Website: apple
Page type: cart
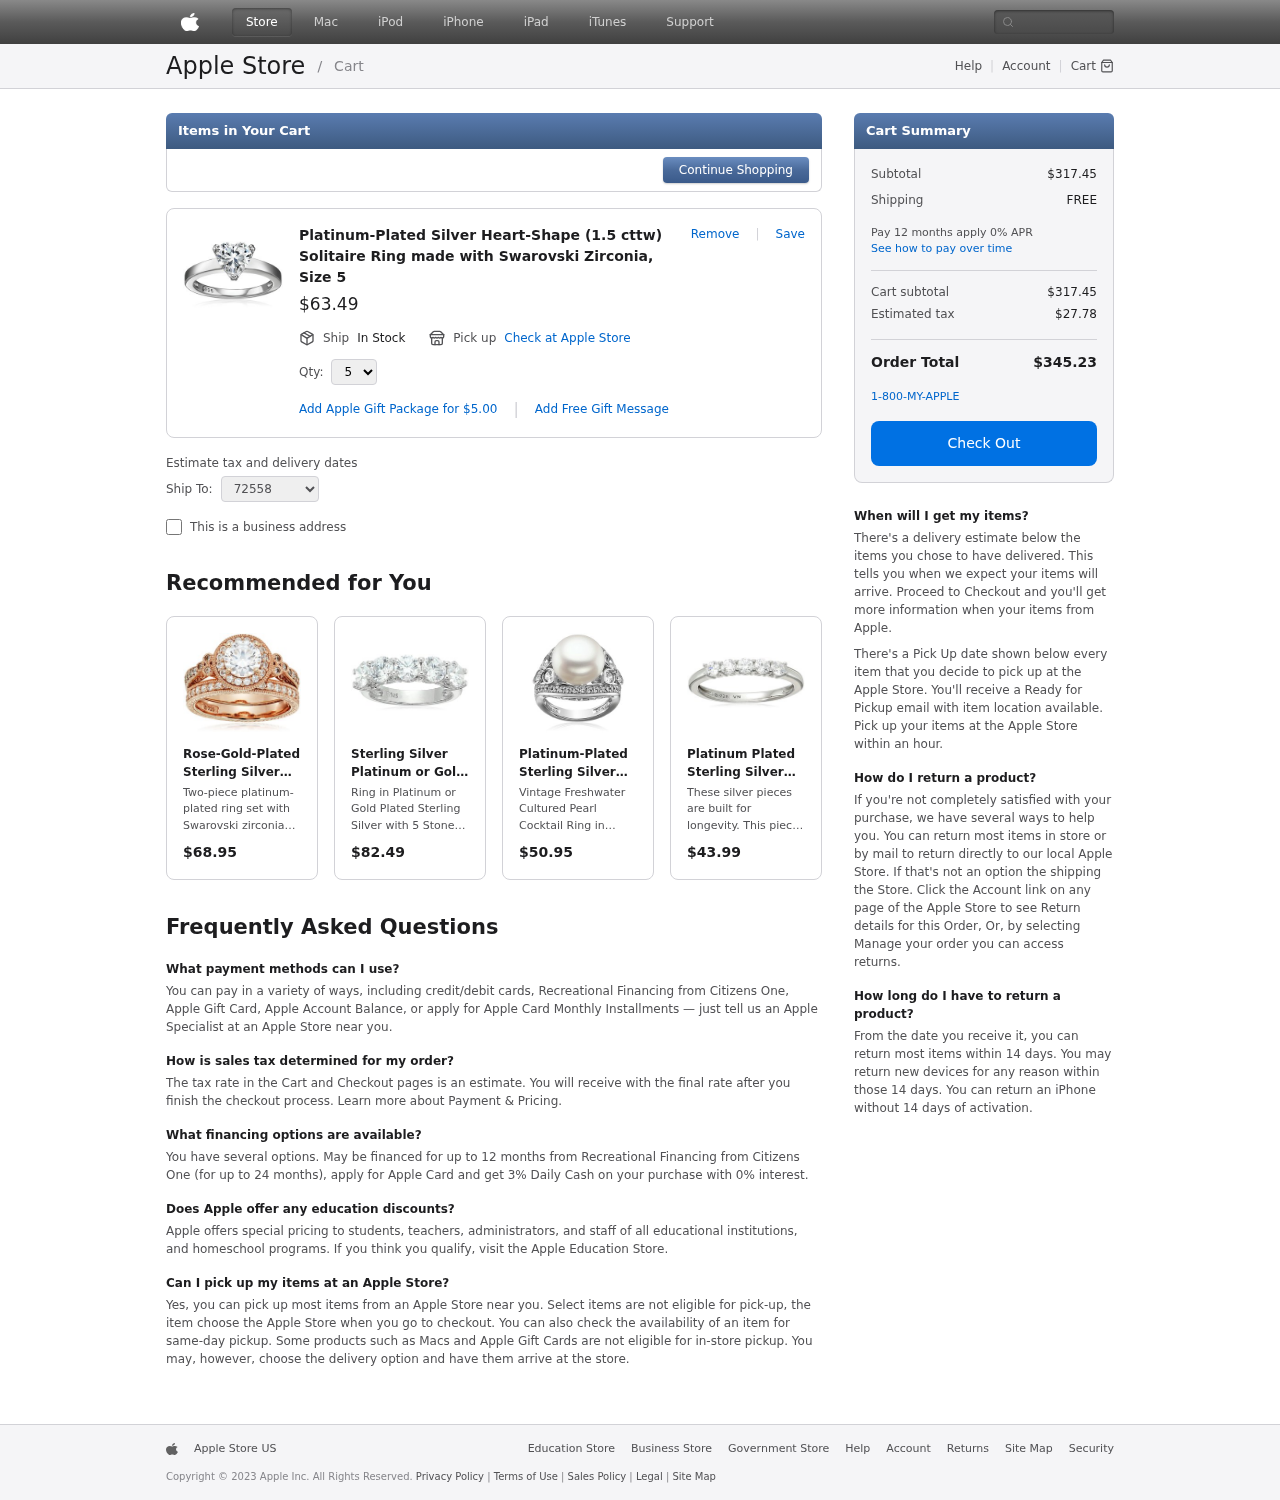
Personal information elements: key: PII_POSTCODE
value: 72558
Product elements: key: PRODUCT1_NAME
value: Platinum-Plated Silver Heart-Shape (1.5 cttw) Solitaire Ring made with Swarovski Zirconia, Size 5
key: PRODUCT1_PRICE
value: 63.49
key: PRODUCT1_QUANTITY
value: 5
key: PRODUCT2_DESC
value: Two-piece platinum-plated ring set with Swarovski zirconia on half-eternity band and flanking large center stone
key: PRODUCT2_NAME
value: Rose-Gold-Plated Sterling Silver Antique Rings set made with Swarovski Zirconia, Size 8
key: PRODUCT2_PRICE
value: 68.95
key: PRODUCT3_DESC
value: Ring in Platinum or Gold Plated Sterling Silver with 5 Stones and Round Brilliant Cut Swarovski Zirconia
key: PRODUCT3_NAME
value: Sterling Silver Platinum or Gold Plated 5 Stone Round Cut Swarovski Cubic Zirconia Ring
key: PRODUCT3_PRICE
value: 82.49
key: PRODUCT4_DESC
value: Vintage Freshwater Cultured Pearl Cocktail Ring in platinum plated sterling silver set with cubic Swarovski Zirconia
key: PRODUCT4_NAME
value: Platinum-Plated Sterling Silver Cubic Zirconia Vintage Freshwater Cultured Pearl Cocktail Ring, Size
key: PRODUCT4_PRICE
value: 50.95
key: PRODUCT5_DESC
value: These silver pieces are built for longevity. This piece features a metal plating or flashing, or an electrocoating for a more lustrous appearance, but it can wear off with long-term or heavy use. To e
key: PRODUCT5_NAME
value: Platinum Plated Sterling Silver Swarovski Zirconia Round Cut 5 -Stone Ring
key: PRODUCT5_PRICE
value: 43.99
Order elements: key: ORDER_SUBTOTAL
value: $317.45
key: ORDER_SHIPPING_COST
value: FREE
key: ORDER_SUBTOTAL2
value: $317.45
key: ORDER_TAX
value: $27.78
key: ORDER_TOTAL
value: $345.23